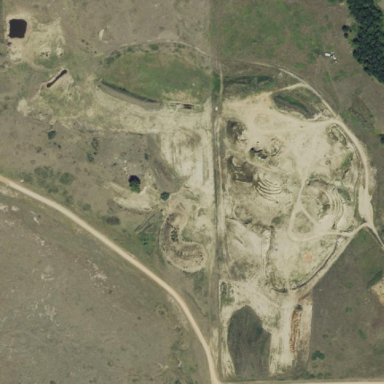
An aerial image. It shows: Quarry area.